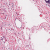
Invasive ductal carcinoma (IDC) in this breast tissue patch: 0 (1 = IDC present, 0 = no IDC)